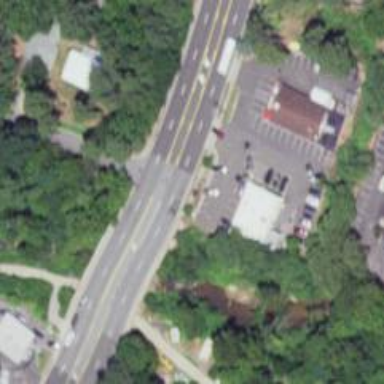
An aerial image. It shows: Unmarked crossing on the road.